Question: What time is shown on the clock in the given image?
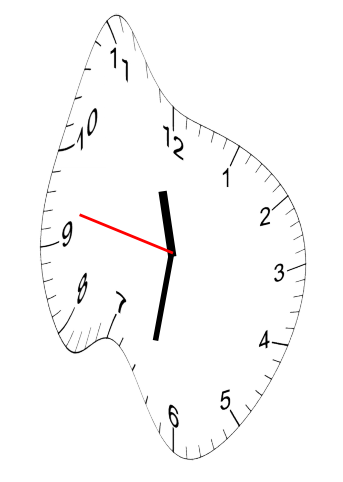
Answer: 11:31:47